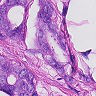
Metastatic tissue present: yes